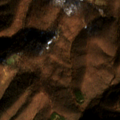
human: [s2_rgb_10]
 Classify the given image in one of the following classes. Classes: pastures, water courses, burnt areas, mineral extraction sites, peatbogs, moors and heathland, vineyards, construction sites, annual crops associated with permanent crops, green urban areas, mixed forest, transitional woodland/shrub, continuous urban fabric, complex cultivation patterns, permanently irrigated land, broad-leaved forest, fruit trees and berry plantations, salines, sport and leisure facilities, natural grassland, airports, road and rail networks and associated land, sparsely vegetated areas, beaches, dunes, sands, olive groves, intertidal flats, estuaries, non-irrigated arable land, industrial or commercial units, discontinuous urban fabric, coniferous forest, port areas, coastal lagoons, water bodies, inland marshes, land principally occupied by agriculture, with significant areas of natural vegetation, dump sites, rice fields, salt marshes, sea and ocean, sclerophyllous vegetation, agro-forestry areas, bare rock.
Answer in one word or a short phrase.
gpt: land principally occupied by agriculture, with significant areas of natural vegetation, broad-leaved forest, transitional woodland/shrub